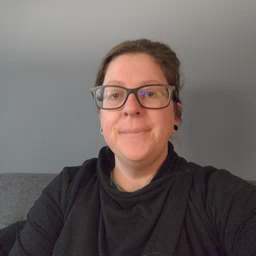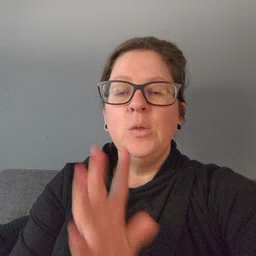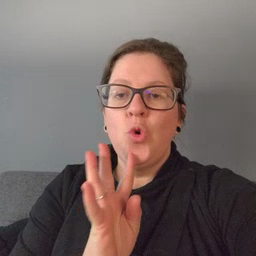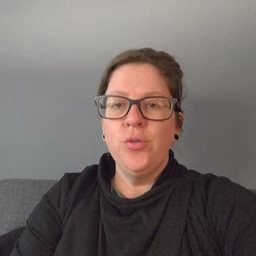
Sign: talk